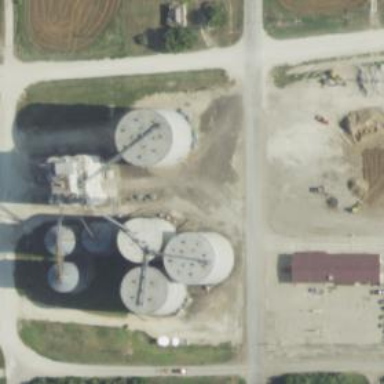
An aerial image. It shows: Silo.